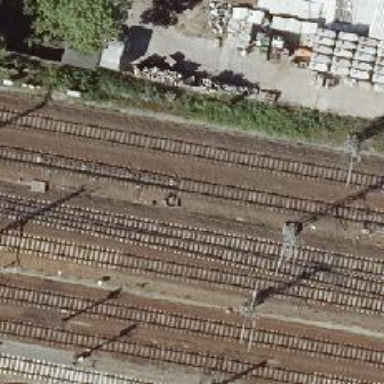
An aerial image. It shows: Railway switch with turnout to the right.